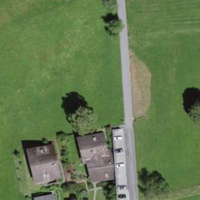
EUNIS habitat code: 24
Species observed at this site:
Primula veris